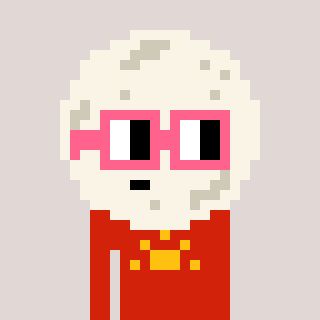
a pixel art character with square pink glasses, a moon-shaped head and a red-colored body on a warm background